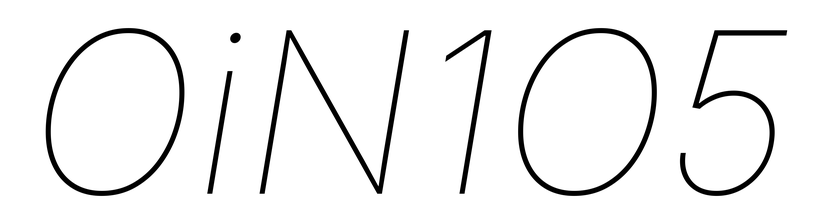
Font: Inter-Italic_Thin_Italic